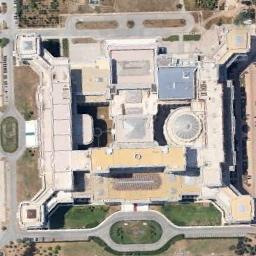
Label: palace